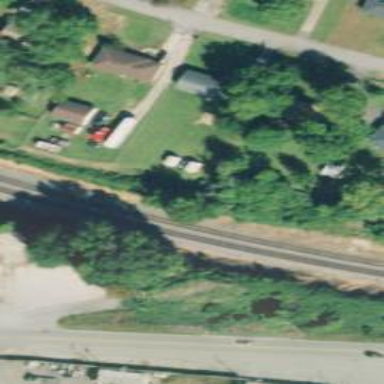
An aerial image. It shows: Railway track.